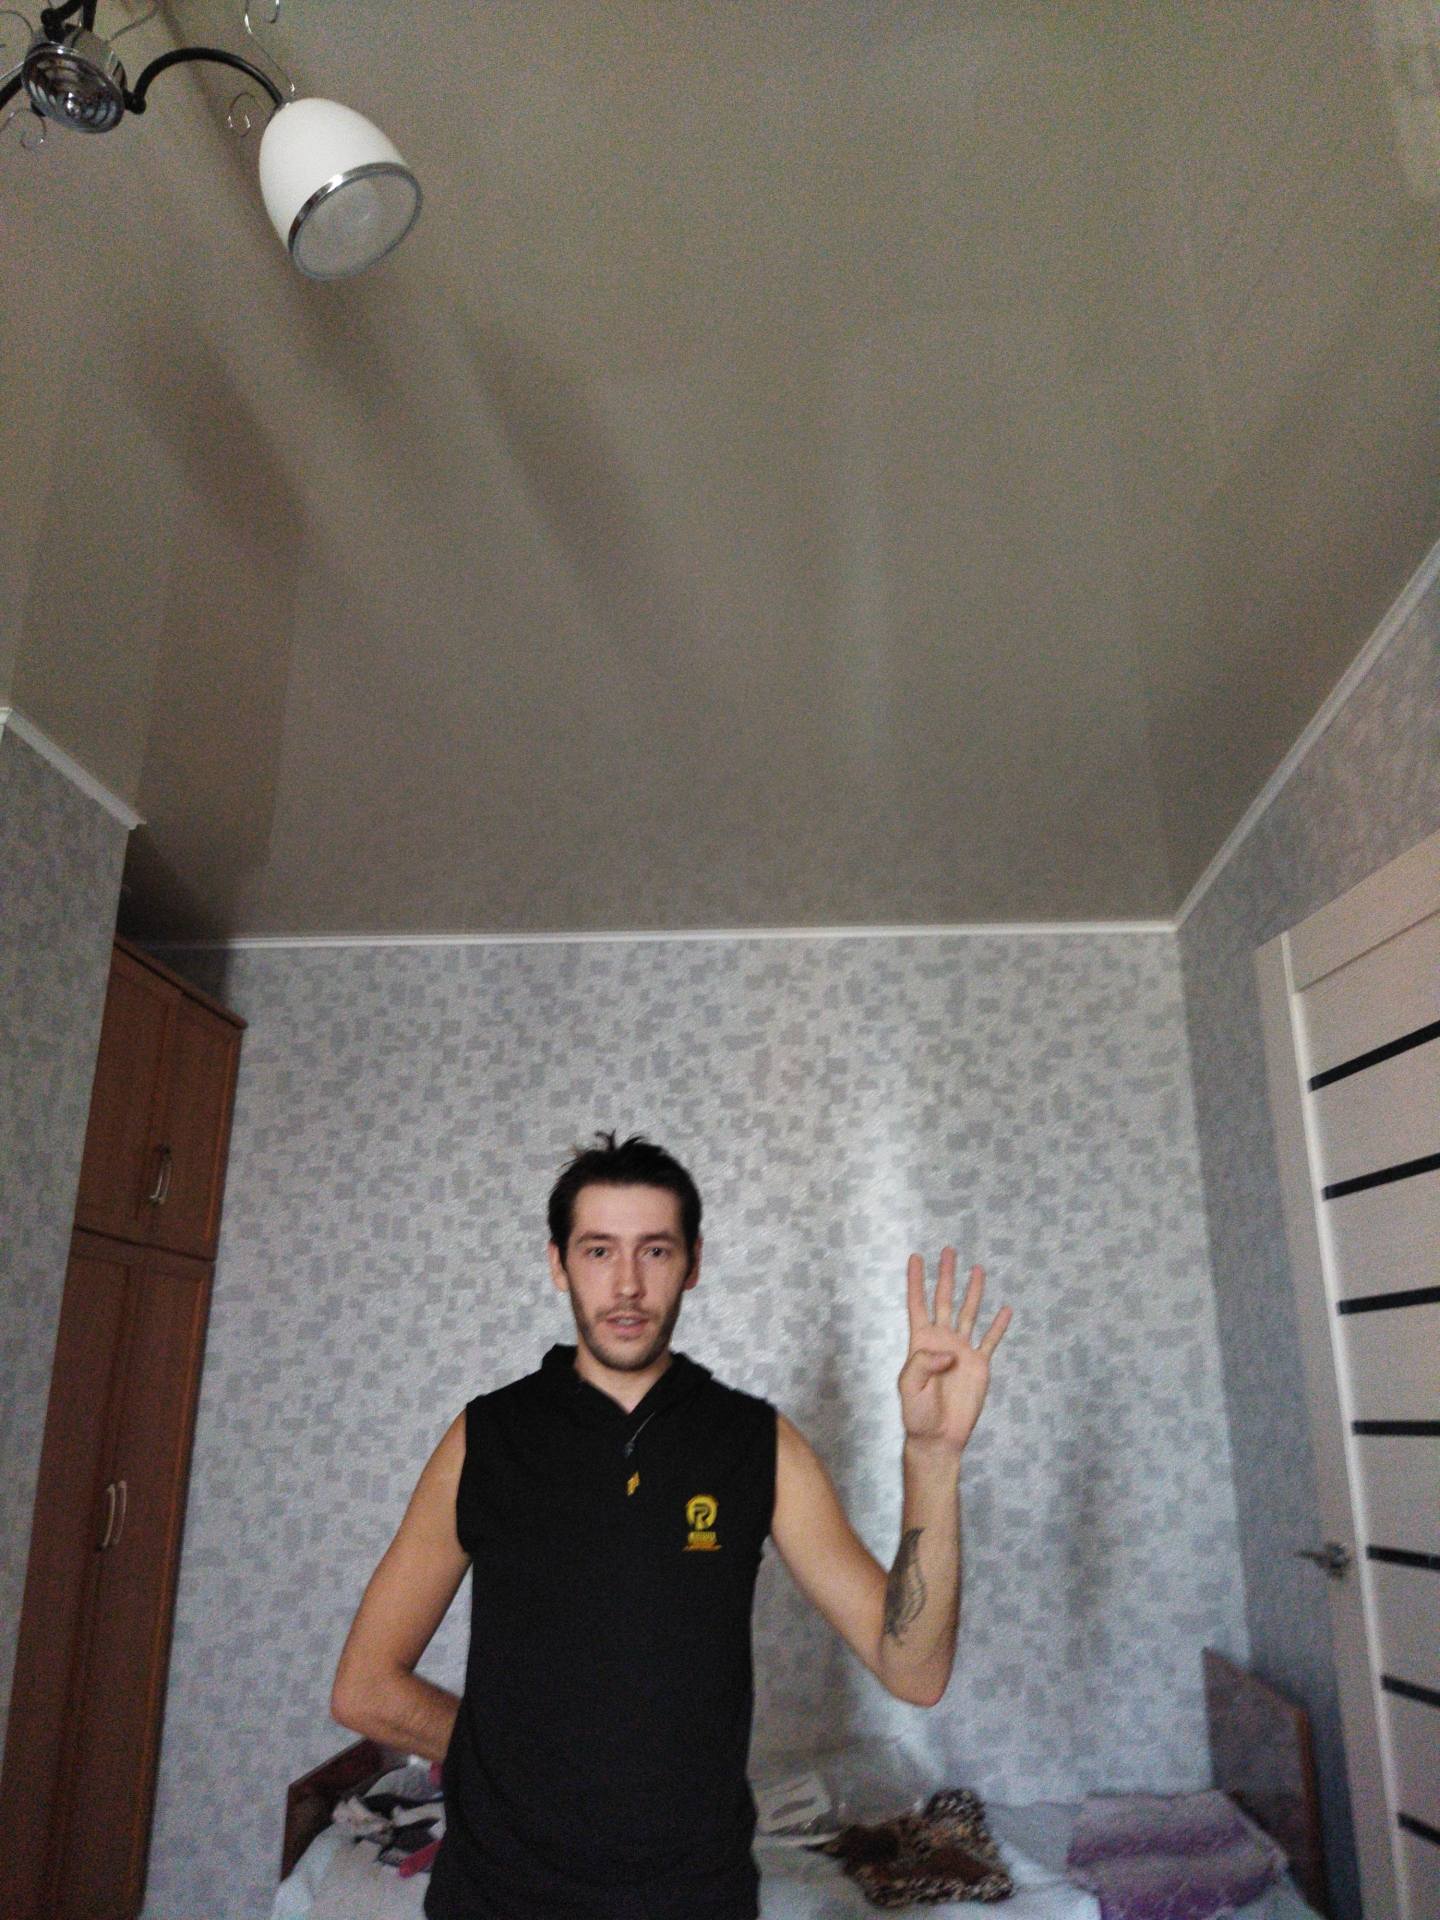
Label: noise